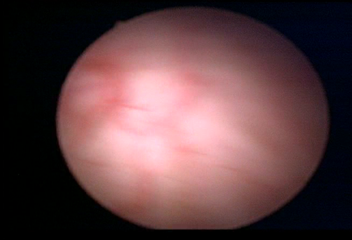
Modality: WLC
Class: Normal mucosa
Bladder cancer association: No